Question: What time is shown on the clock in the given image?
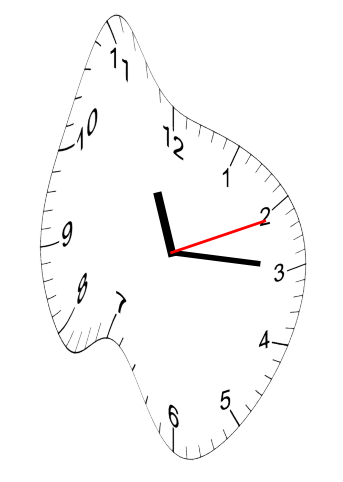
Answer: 11:15:11